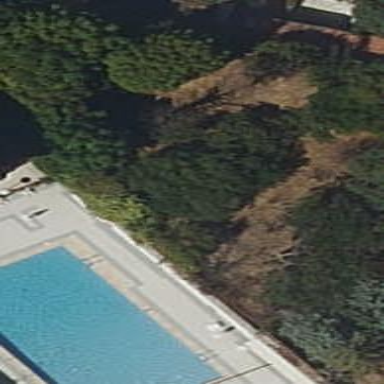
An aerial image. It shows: Swimming pool located in leisure land.